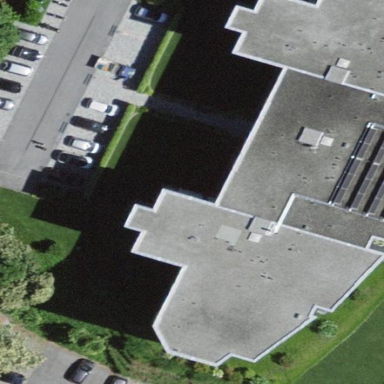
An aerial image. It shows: Hospital providing healthcare services.